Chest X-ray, AP view. Patient: 46 years old, sex M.
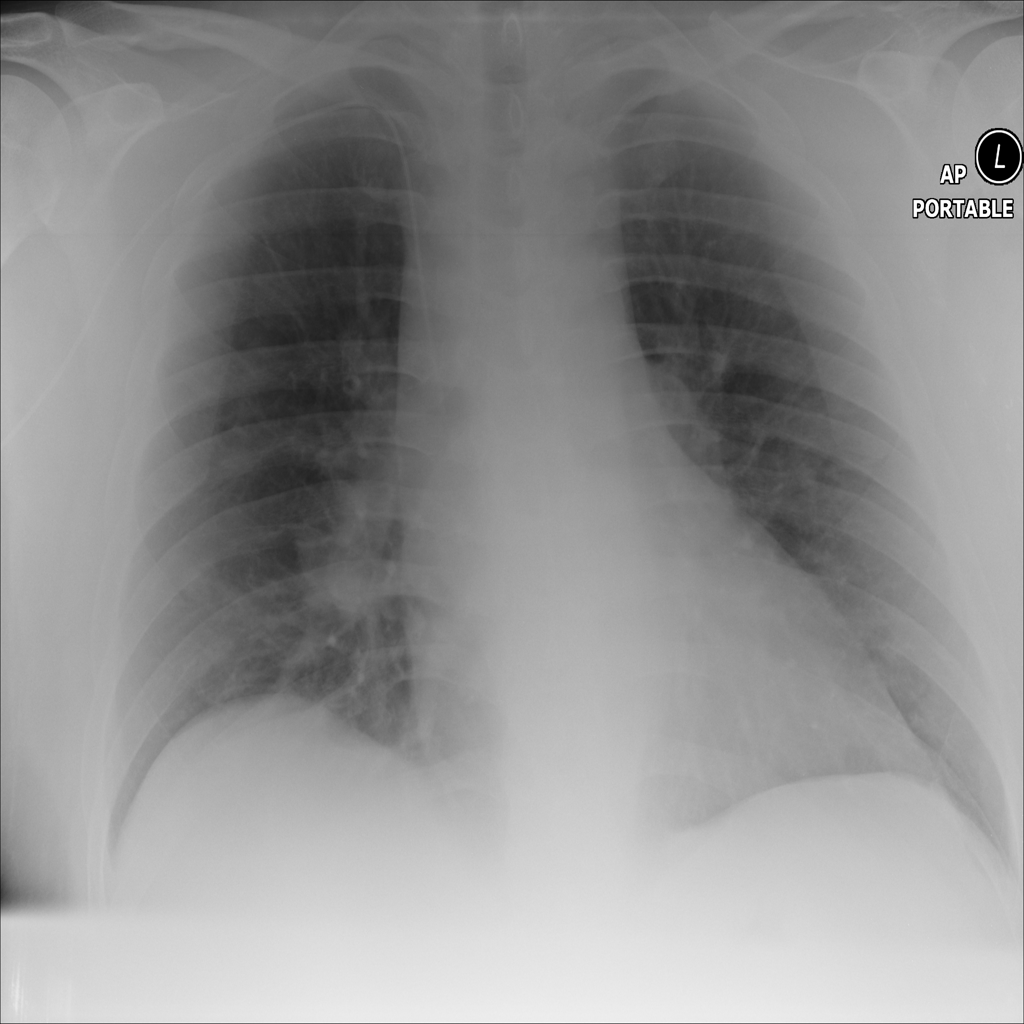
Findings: No Finding